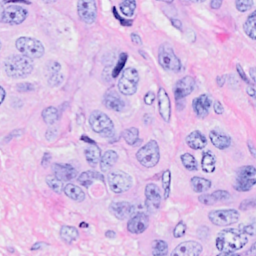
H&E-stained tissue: Breast